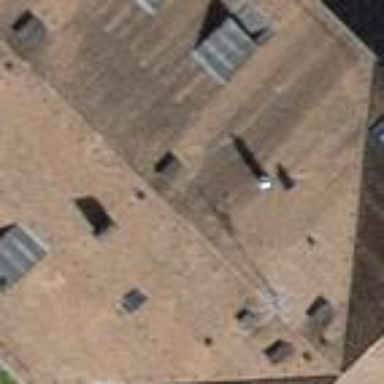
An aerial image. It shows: View of roof of building.